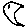
Label: moon